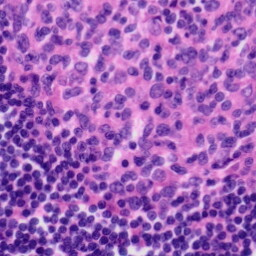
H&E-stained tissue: Tonsil